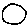
Label: circle